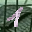
Label: 1